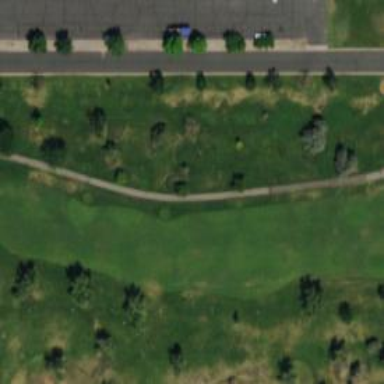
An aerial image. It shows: View of golf hole.